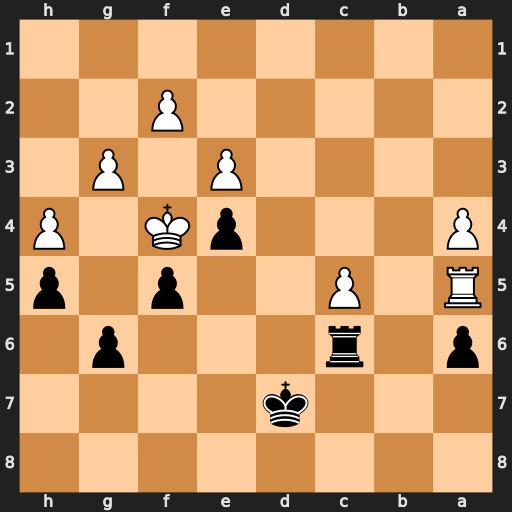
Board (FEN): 8/3k4/p1r3p1/R1P2p1p/P3pK1P/4P1P1/5P2/8
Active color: b
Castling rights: -
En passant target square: -
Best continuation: Ke6 f3 Kd5 fxe4+ fxe4 g4 hxg4